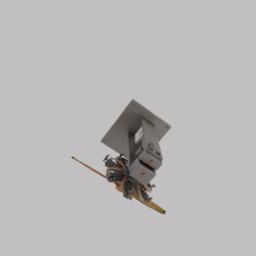
Label: mechanical